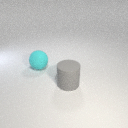
large gray rubber cylinder in front of large cyan rubber sphere